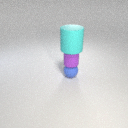
large cyan rubber cylinder above small purple rubber cylinder